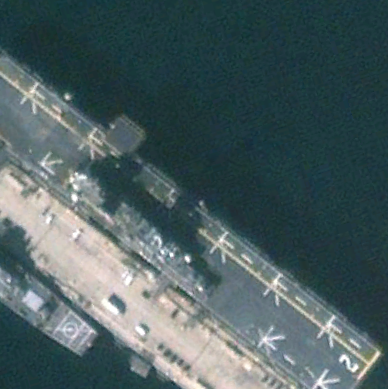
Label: assault